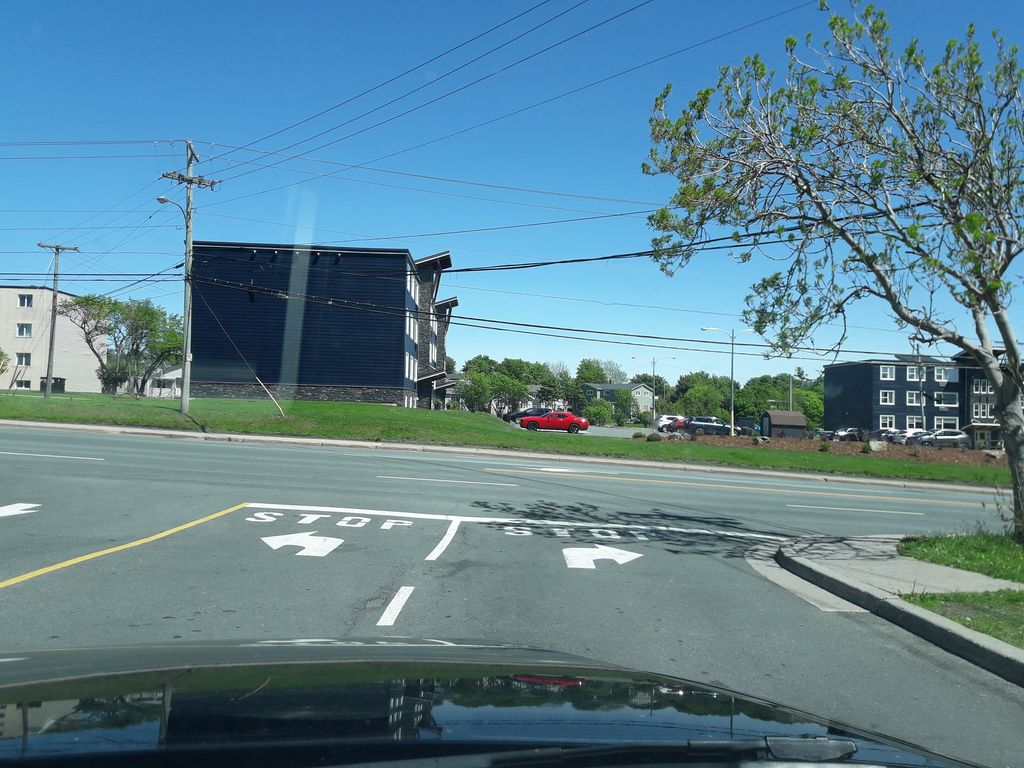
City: st_johns